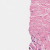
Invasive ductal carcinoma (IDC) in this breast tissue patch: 0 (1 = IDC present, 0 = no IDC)